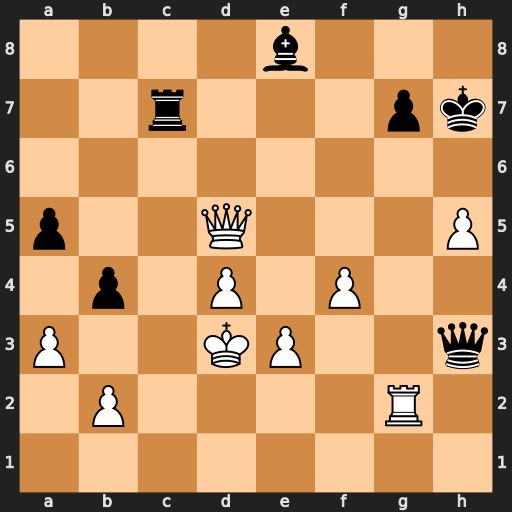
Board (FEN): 4b3/2r3pk/8/p2Q3P/1p1P1P2/P2KP2q/1P4R1/8
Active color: w
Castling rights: -
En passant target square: -
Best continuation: Qe4+ Kh8 Qxe8+